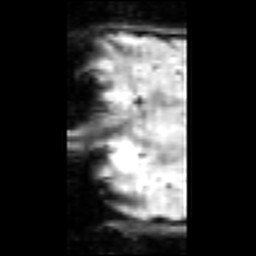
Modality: inplaneT2
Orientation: coronal
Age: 19
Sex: male